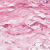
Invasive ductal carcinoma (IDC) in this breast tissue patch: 0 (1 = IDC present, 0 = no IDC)